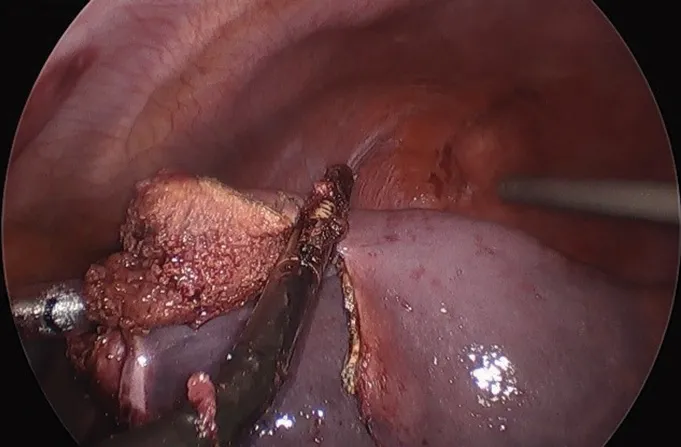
Intraoperative image. Division of the lateral pole from the medial pole using Caiman forceps.
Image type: endoscopy (airway_endoscopy)